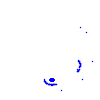
Particle: electron